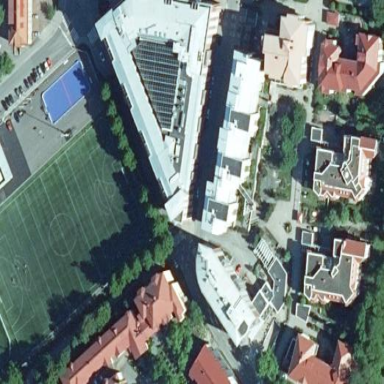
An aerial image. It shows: Artificial turf pitch used for soccer and ice hockey activities.